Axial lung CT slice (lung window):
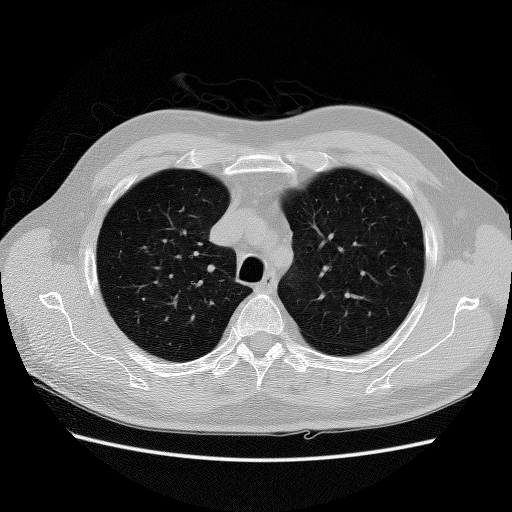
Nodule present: no